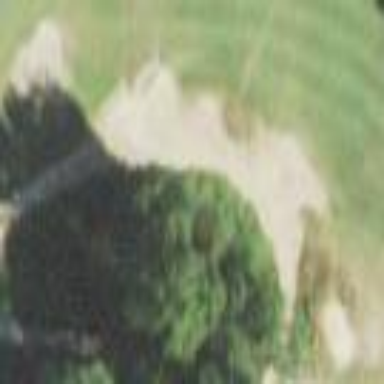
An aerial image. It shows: Golf bunker filled with sandy terrain.